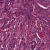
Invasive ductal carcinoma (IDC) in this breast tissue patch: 1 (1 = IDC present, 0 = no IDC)